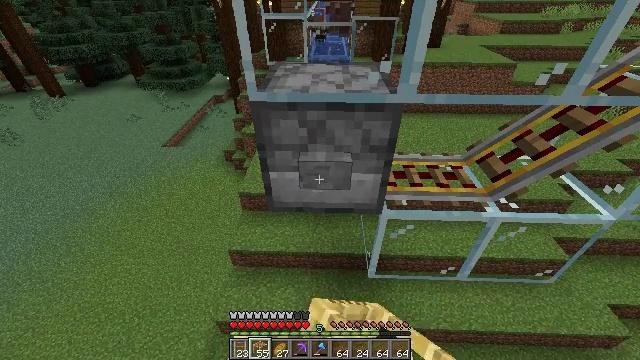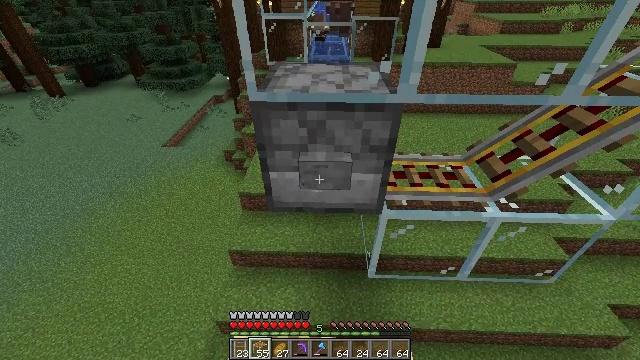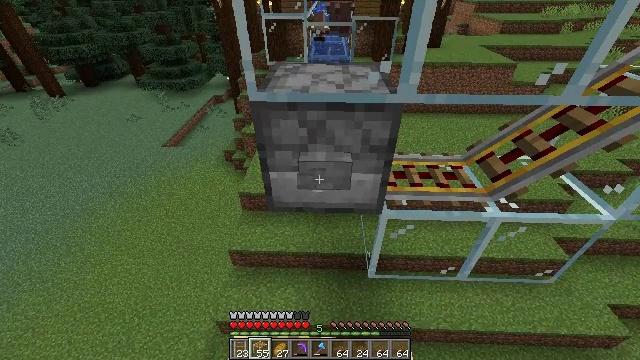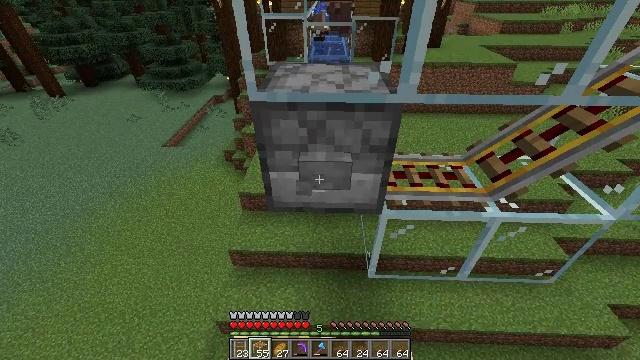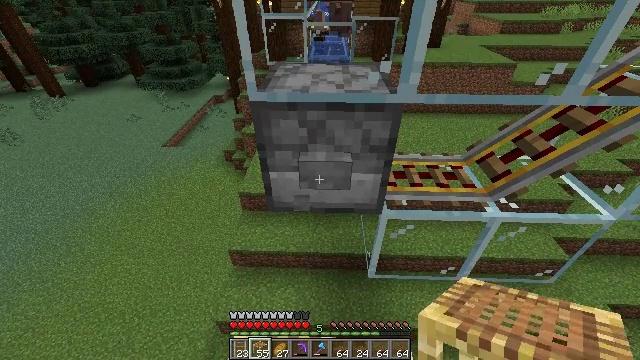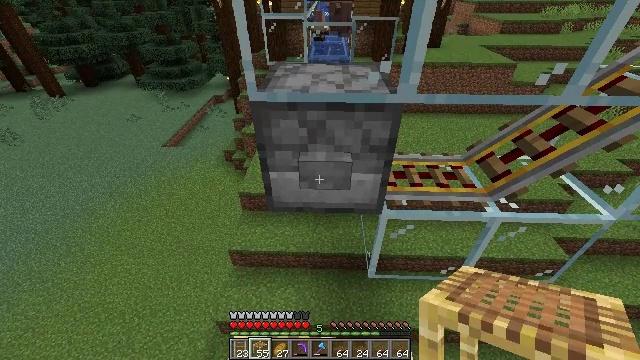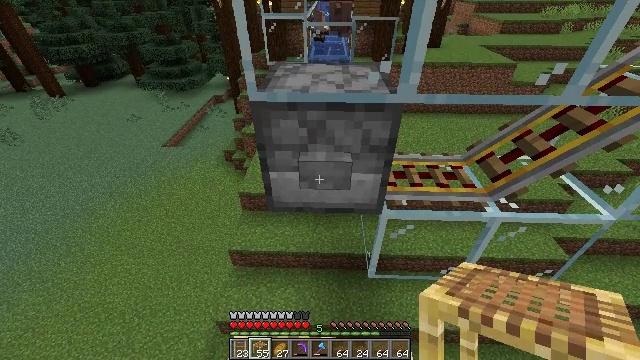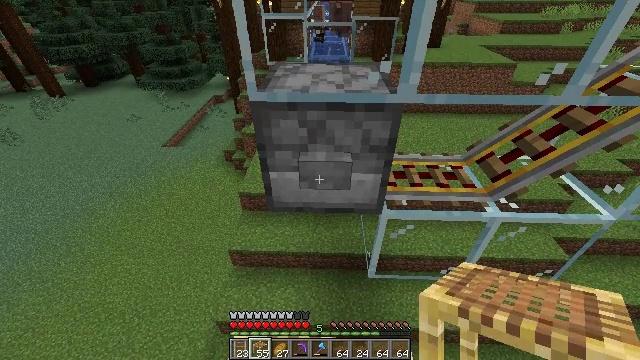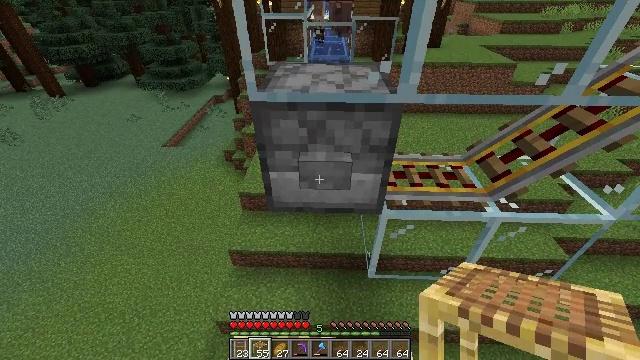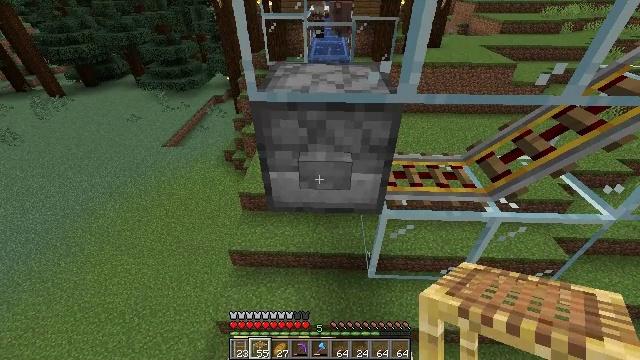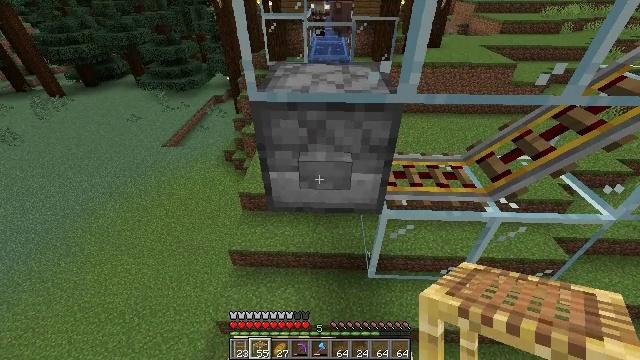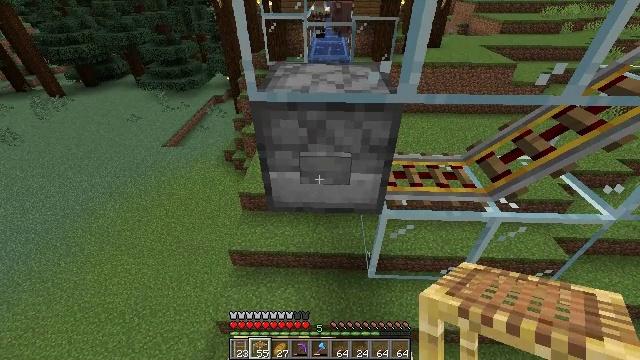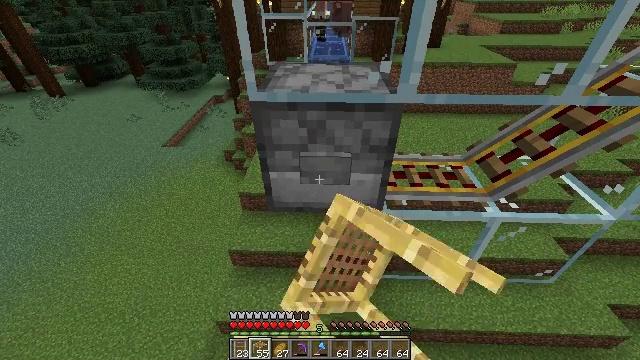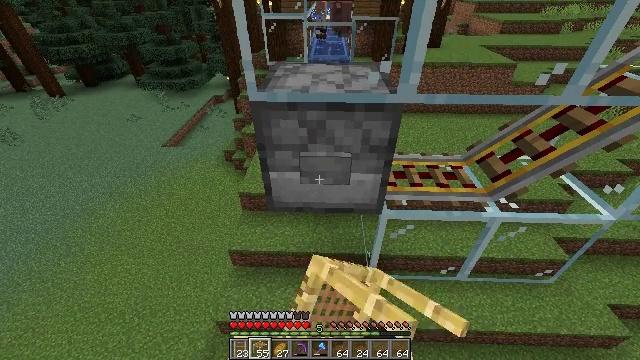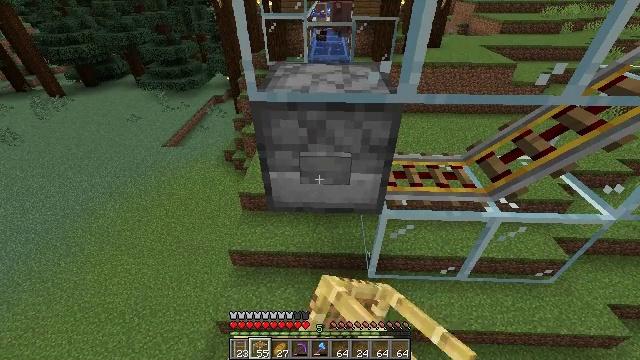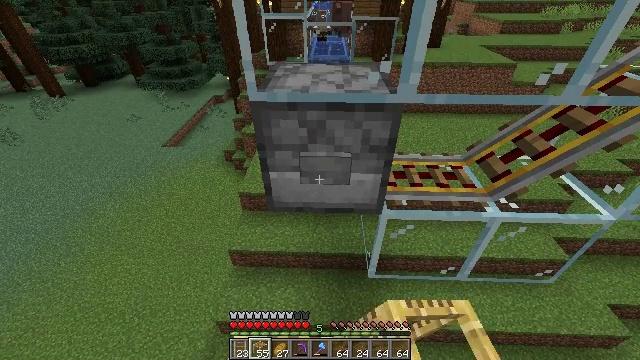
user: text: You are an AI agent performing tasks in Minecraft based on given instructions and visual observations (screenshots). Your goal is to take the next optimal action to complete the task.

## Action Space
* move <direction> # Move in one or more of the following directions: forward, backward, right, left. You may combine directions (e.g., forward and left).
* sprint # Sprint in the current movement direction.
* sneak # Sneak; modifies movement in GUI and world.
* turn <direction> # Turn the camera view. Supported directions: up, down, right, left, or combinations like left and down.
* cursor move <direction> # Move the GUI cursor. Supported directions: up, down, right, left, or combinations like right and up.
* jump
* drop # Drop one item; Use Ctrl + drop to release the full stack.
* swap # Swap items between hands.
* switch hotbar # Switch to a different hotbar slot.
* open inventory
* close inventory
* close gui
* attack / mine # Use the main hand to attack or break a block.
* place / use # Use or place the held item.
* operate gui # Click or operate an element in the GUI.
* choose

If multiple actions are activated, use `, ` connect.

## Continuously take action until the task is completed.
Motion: motion action
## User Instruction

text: Mine the rail.
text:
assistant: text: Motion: no_op
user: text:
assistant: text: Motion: no_op
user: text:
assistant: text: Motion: no_op
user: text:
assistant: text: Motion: no_op
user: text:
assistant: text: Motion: no_op
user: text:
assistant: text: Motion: no_op
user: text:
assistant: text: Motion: no_op
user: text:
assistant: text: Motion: no_op
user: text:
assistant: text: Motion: no_op
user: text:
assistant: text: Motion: no_op
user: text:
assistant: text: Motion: use / place
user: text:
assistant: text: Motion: use / place
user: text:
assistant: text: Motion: no_op
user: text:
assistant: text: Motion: no_op
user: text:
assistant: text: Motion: no_op
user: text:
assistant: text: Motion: no_op
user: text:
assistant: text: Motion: no_op
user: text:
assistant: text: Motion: turn right
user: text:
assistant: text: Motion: turn right and up
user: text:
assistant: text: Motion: turn right and up
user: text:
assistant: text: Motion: turn right and up
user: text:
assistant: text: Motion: turn right and up
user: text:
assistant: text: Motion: no_op
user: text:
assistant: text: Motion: no_op
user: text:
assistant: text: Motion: no_op
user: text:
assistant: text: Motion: no_op
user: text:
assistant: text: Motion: no_op
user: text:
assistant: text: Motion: no_op
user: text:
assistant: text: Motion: no_op
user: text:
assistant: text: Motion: no_op